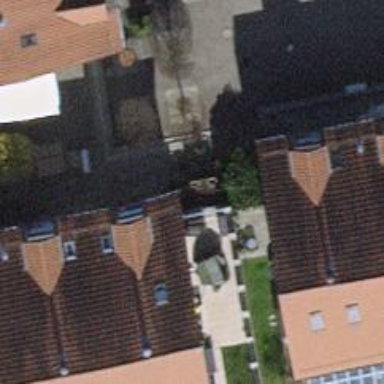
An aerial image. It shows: Terrace building.